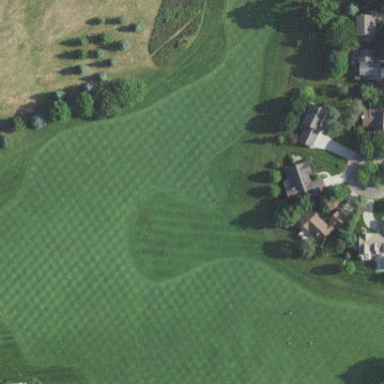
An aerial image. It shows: Golf fairway surrounded by grass.